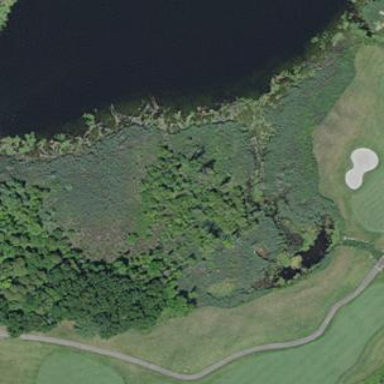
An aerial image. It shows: Rough grassy area used for golf.